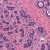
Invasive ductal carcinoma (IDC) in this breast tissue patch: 0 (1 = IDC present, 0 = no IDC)